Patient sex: F
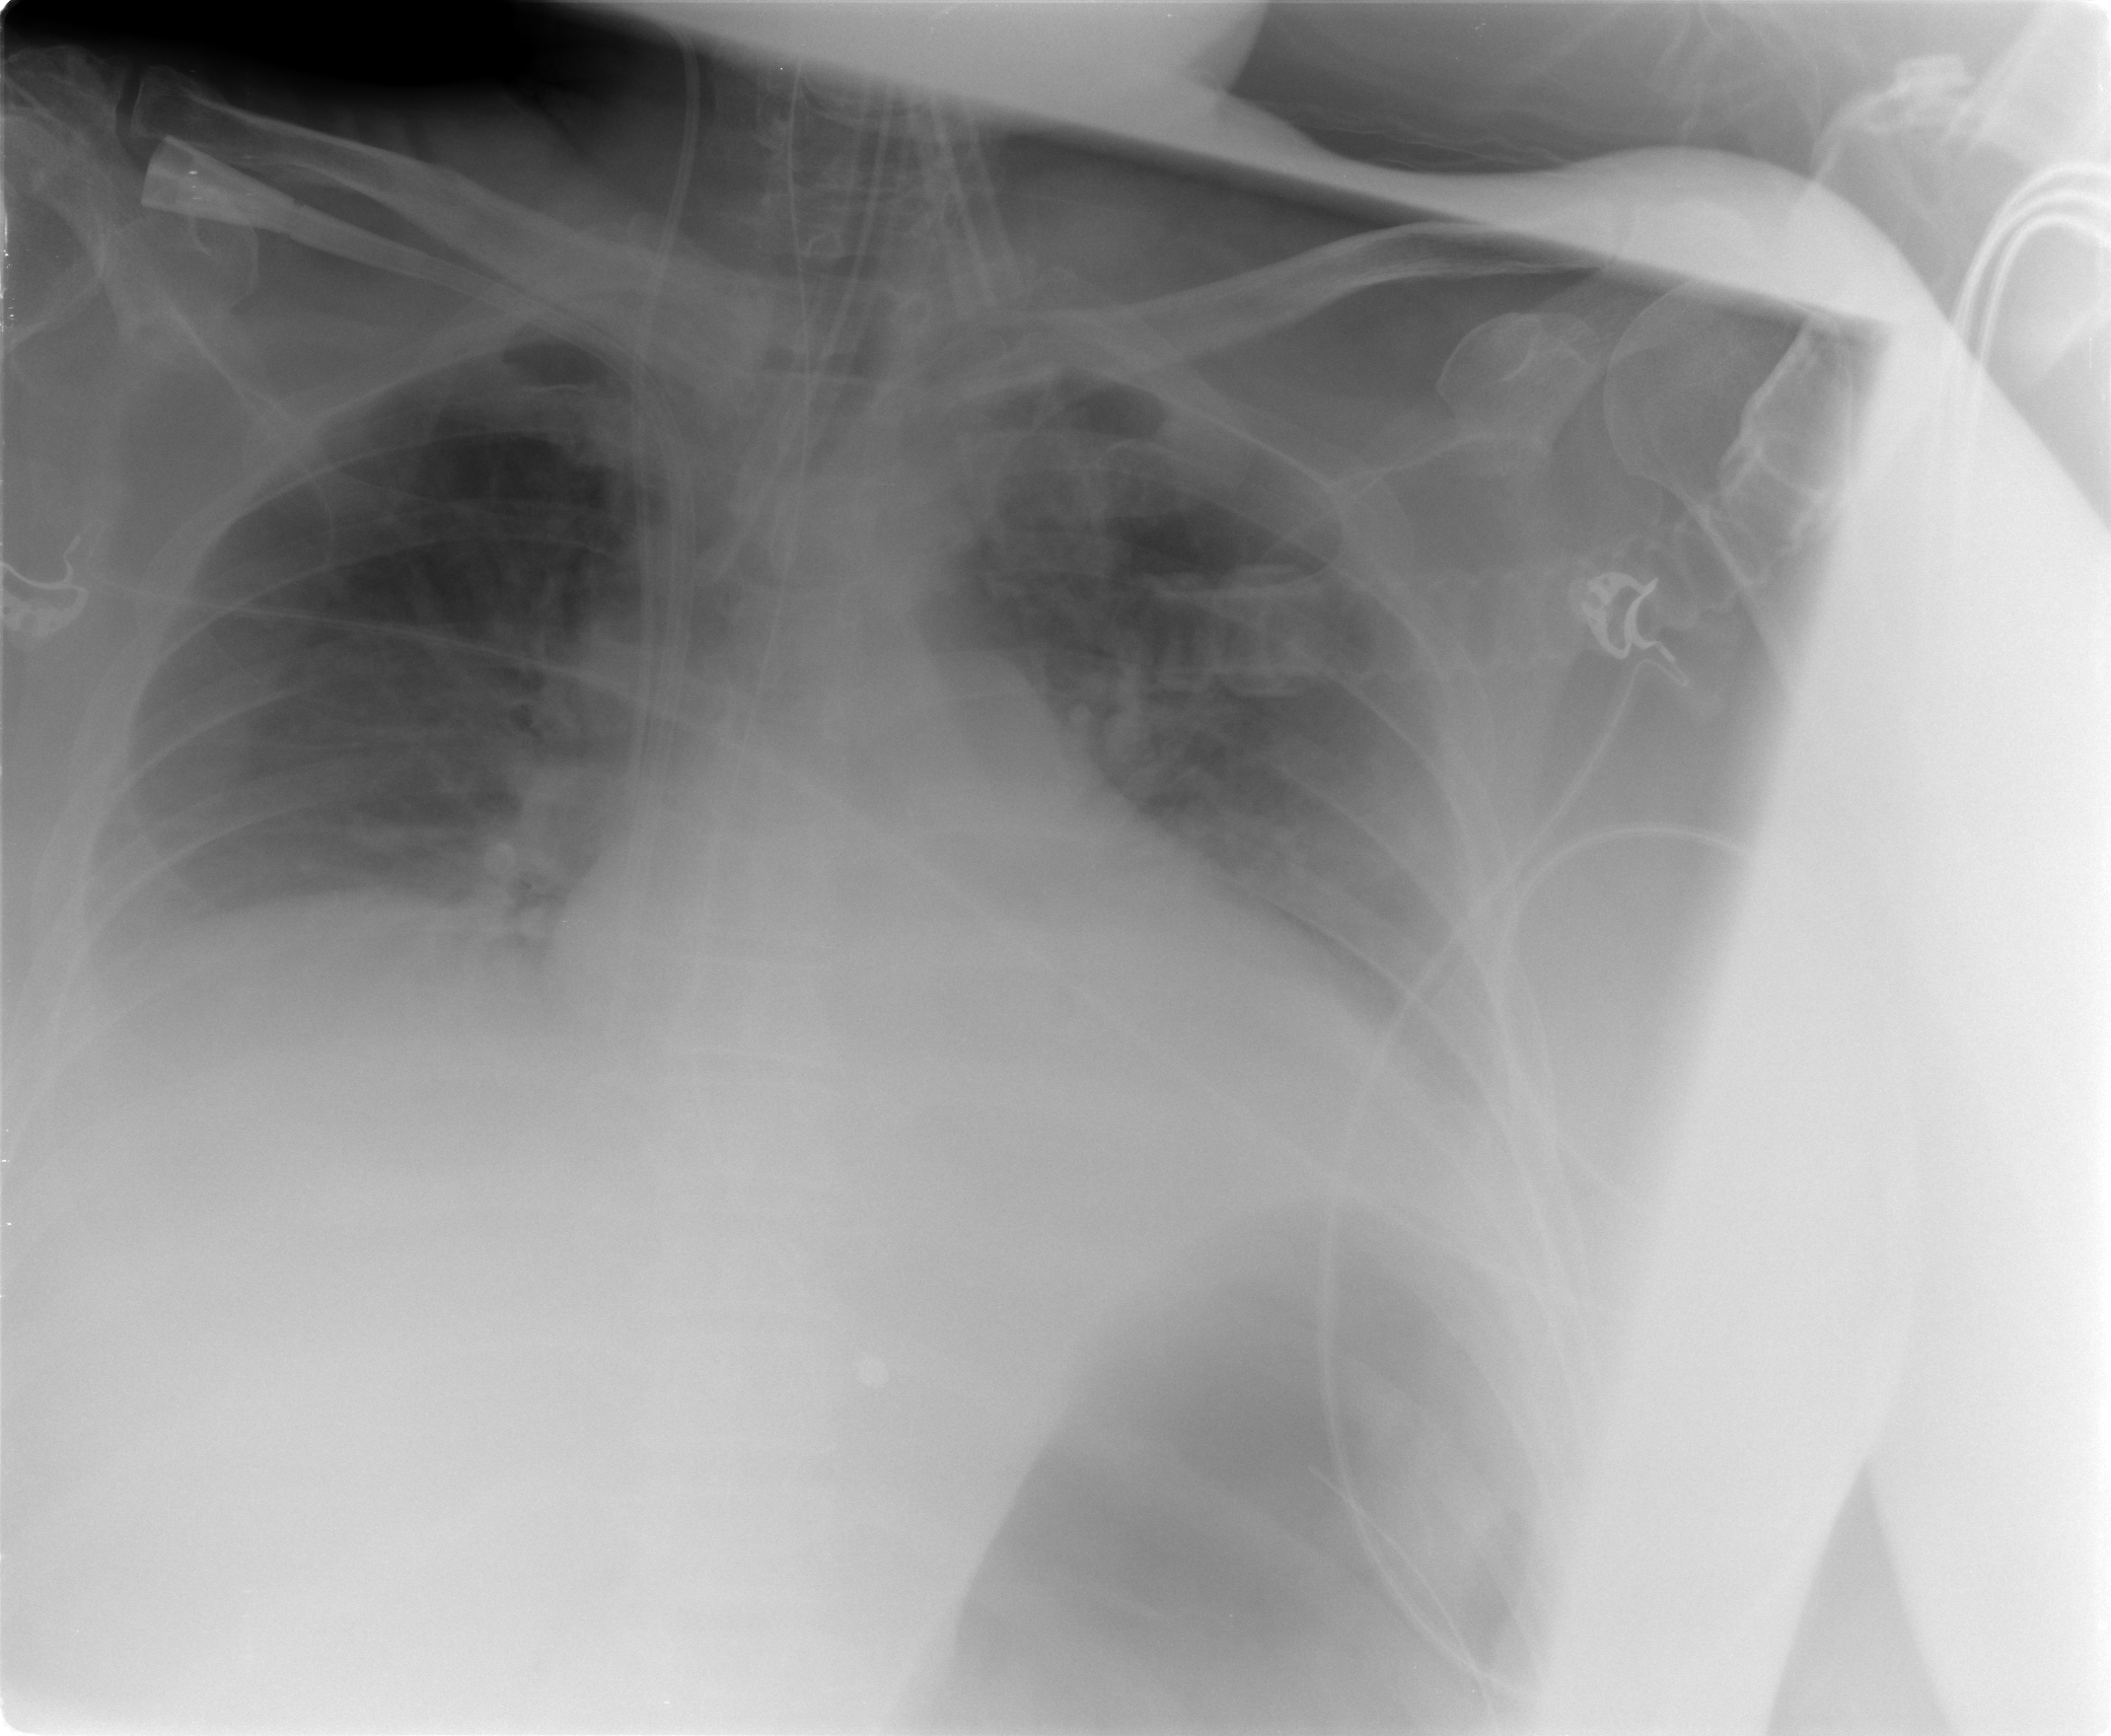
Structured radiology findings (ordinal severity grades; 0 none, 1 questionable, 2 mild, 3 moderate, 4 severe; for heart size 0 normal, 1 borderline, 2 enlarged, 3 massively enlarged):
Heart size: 0
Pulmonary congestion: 2
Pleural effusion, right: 2
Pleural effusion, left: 2
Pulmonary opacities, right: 2
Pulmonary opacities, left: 2
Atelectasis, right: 2
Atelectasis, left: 2